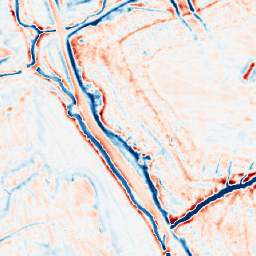
Category: edge_preserving
Decomposition family: bilateral
Decomposition parameters: d: 15
sigma_color: 150
sigma_space: 50
Upsampling method: nearest
Upsampling parameters: scale: 2
Upsampling scale: 2